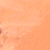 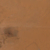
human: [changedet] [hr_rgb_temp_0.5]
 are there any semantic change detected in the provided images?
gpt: Nothing has changed in this area.